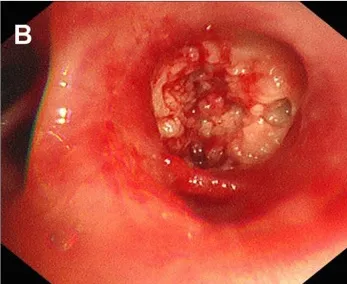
The appearance of fiberoptic bronchoscopy and Pathological examination. (B) A cauliflower-like mass was seen and biopsied.
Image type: endoscopy (airway_endoscopy)